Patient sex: M
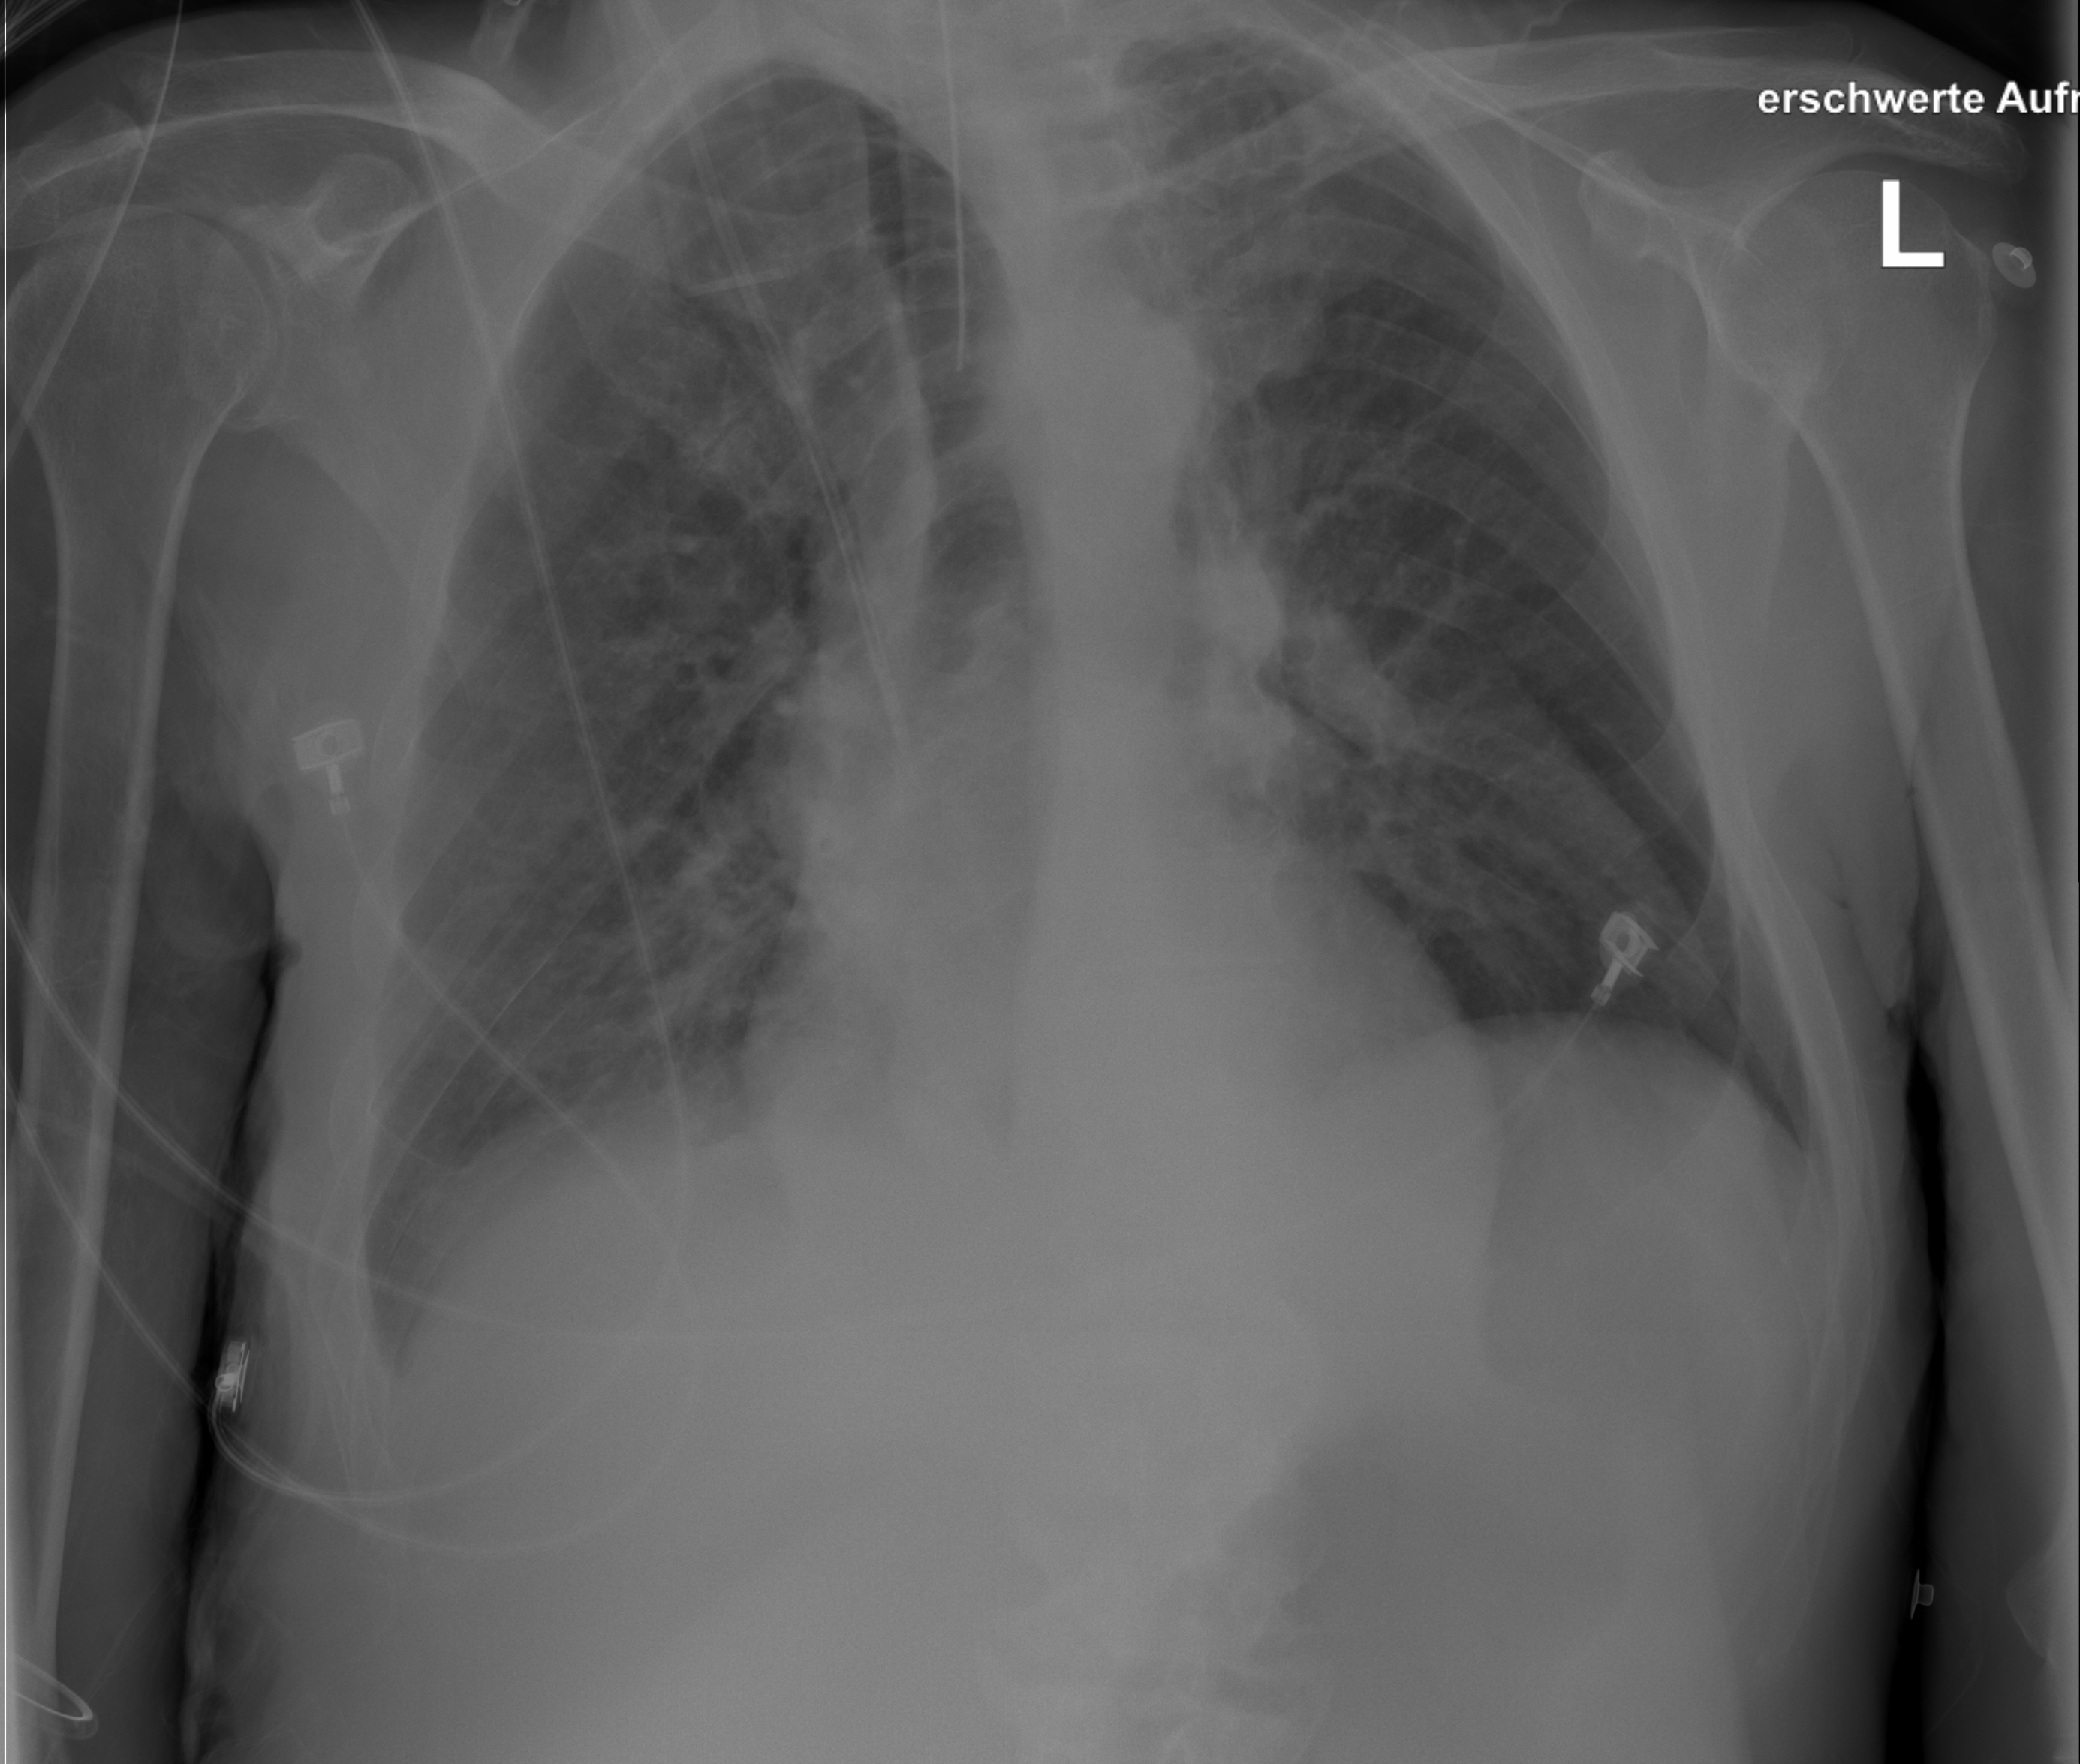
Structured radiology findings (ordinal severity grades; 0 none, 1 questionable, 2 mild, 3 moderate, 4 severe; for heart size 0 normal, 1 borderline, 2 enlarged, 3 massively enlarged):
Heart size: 0
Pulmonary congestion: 2
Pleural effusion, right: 0
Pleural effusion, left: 0
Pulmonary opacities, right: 2
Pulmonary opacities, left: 2
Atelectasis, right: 0
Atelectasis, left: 0